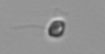
Label: nanoplankton_mix